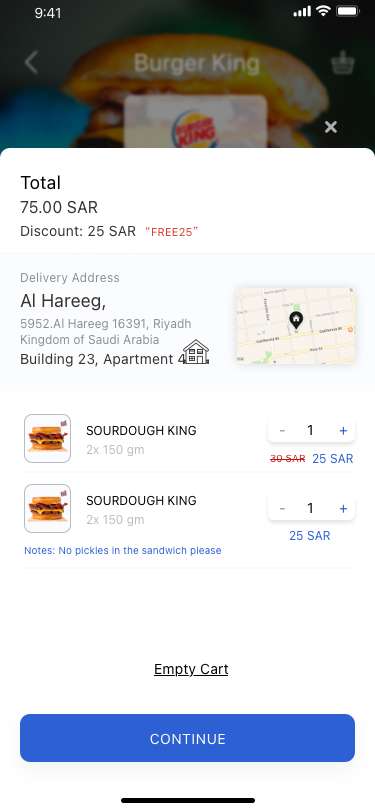
Text in this UI design:
or Scheduled
Delivery: Free
45 min.
Burger King
Search within Burger King
120 Ratings
4.7
Most Selling
Special Offers
New Items
Big King
Garlic Beef Whooper Sandwich
Whooper Patty, Beef Beacon, Lettuce
and Garlic Sauce, Served in 5-inch bun.
25 SAR
30 SAR
Garlic Beef Whooper Sandwich
Whooper Patty, Beef Beacon, Lettuce
and Garlic Sauce, Served in 5-inch bun.
25 SAR
Garlic Beef Whooper Sandwich
Whooper Patty, Beef Beacon, Lettuce
and Garlic Sauce, Served in 5-inch bun.
25 SAR
30 SAR
Garlic Beef Whooper Sandwich
Whooper Patty, Beef Beacon, Lettuce
and Garlic Sauce, Served in 5-inch bun.
25 SAR
Garlic Beef Whooper Sandwich
Whooper Patty, Beef Beacon, Lettuce
and Garlic Sauce, Served in 5-inch bun.
25 SAR
30 SAR
Garlic Beef Whooper Sandwich
Whooper Patty, Beef Beacon, Lettuce
and Garlic Sauce, Served in 5-inch bun.
25 SAR
Garlic Beef Whooper Sandwich
25 SAR
0
0,00 SAR
Go to Checkout
SOURDOUGH KING
2x 150 gm
25 SAR
30 SAR
1
+
-
1
+
-
SOURDOUGH KING
2x 150 gm
25 SAR
Notes: No pickles in the sandwich please
Delivery Address
Al Hareeg,
5952.Al Hareeg 16391, Riyadh Kingdom of Saudi Arabia
Building 23, Apartment 4
Total
75.00 SAR
Discount: 25 SAR  “FREE25”
Empty Cart
Continue